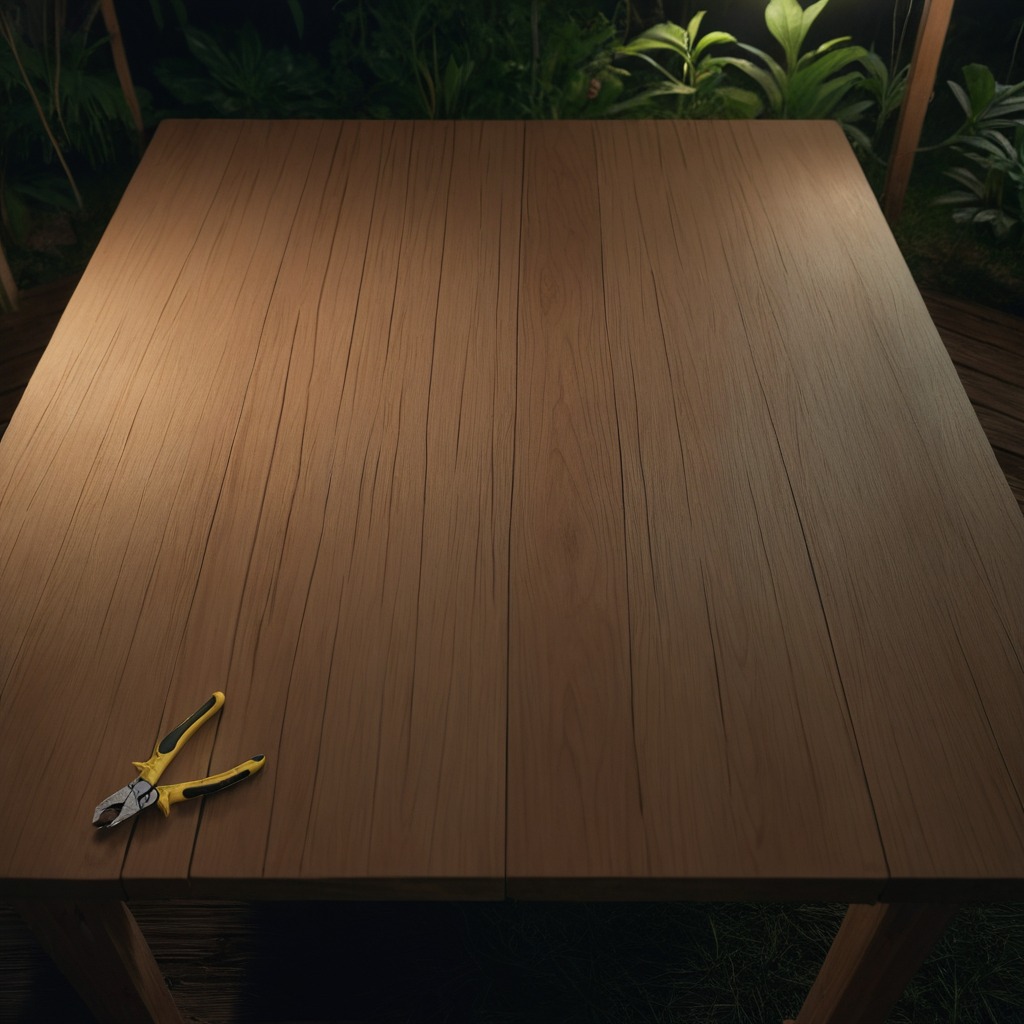
A plier is lying on the wooden table.